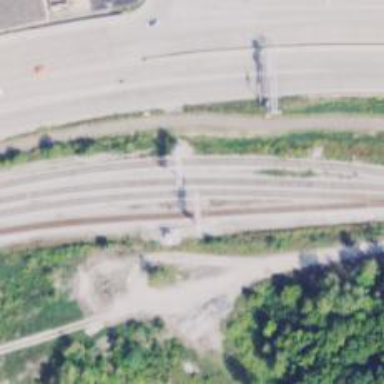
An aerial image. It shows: Railway signal.